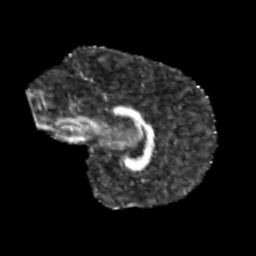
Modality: FA
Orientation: sagittal
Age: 11
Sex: male
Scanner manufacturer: siemens
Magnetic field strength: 3 T
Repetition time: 3.8 s
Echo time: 0.07 s